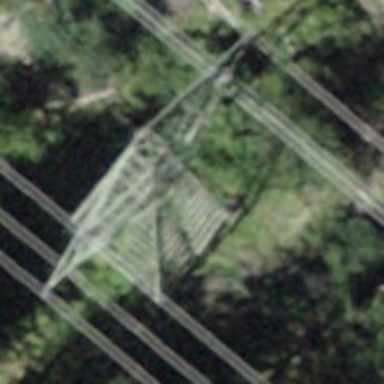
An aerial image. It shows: Power tower.